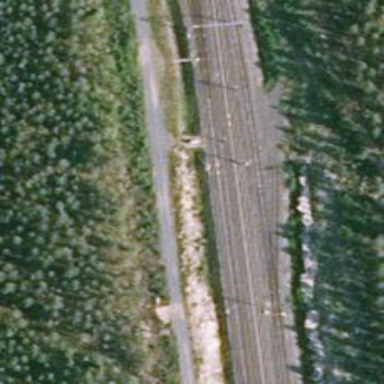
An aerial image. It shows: Rail siding with electrified contact lines for trains.